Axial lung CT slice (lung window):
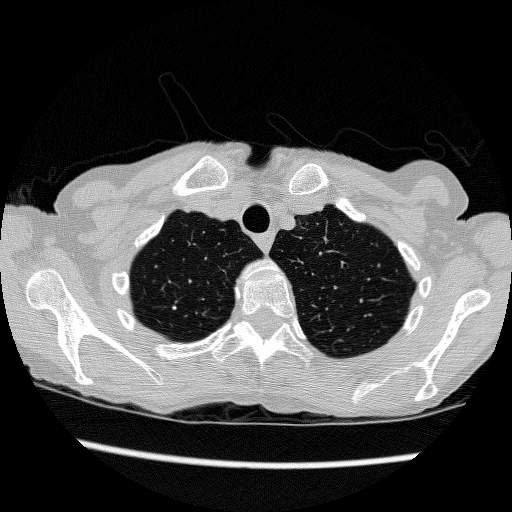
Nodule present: no